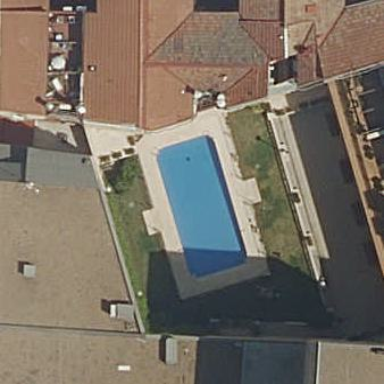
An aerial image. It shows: Swimming pool located in leisure land.